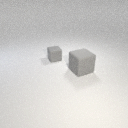
small gray rubber cube to the left of large gray rubber cube